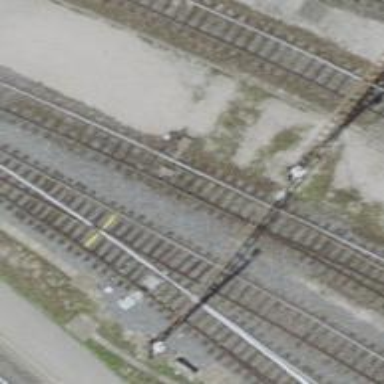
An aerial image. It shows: Railway switch.